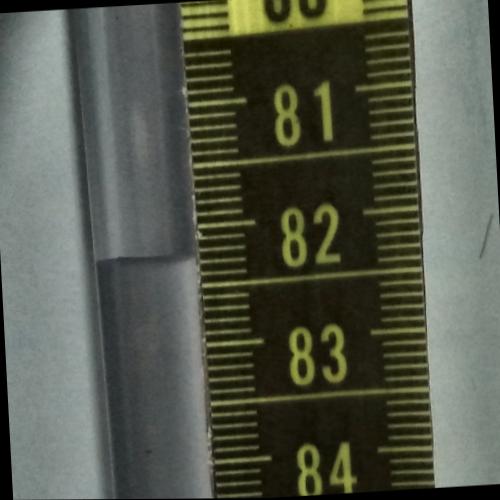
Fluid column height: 82.3 cm